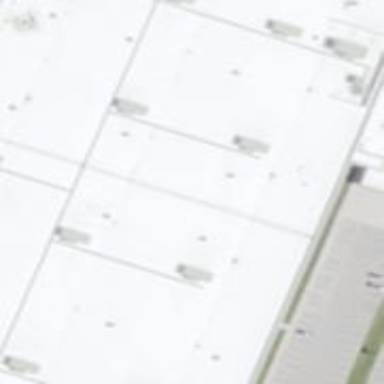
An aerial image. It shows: Industrial building.